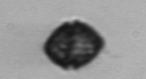
Label: Kryptoperidinium_triquetrum